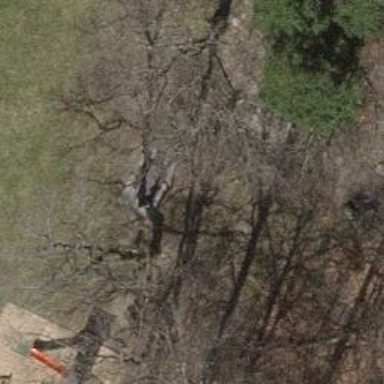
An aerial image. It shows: Picnic table located in leisure land area.